Interaction volume radius: 10 \u00c5
Interaction volume height: 25 \u00c5
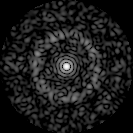
Disorder parameter: 0.8084